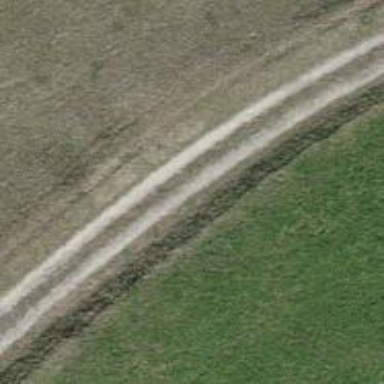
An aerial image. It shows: Track with grade 2 tracktype.